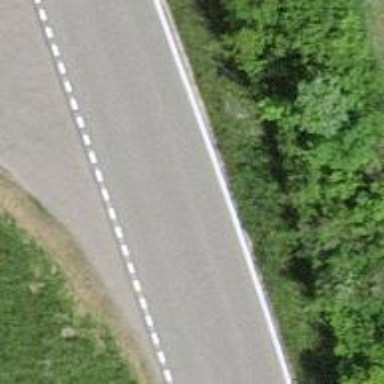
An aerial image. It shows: Tertiary road.